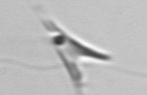
Label: Chrysochromulina_lanceolata